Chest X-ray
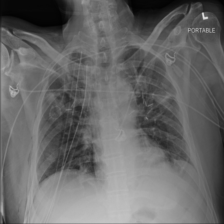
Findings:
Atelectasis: negative
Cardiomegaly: negative
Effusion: negative
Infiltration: negative
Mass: negative
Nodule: negative
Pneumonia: negative
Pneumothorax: negative
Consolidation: negative
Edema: negative
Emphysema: positive
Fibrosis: negative
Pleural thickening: negative
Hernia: negative